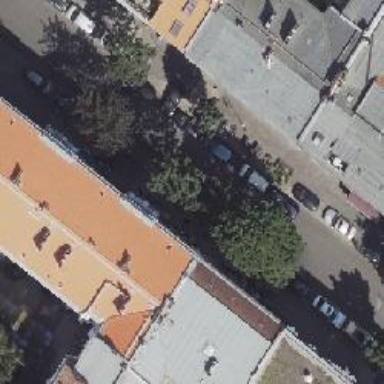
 and the reason for parking on the right is due to the narrowness of the street."